九年级 · 解析几何
(本小题8.0分)

如图, $A B$ 是 $\odot O$ 的直径, 弦 $C D \perp A B$ 于点 $E, G$ 是 $\overparen{A C}$ 上任意一点, 连结 $A D, A G, G D$. 求证: $\angle A D C=\angle A G D$.

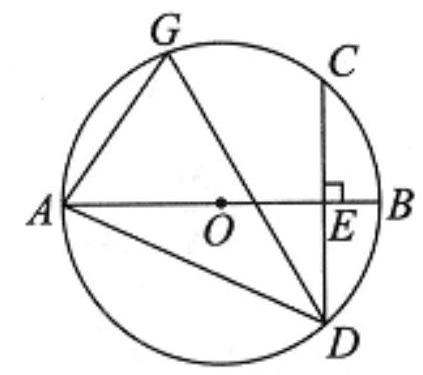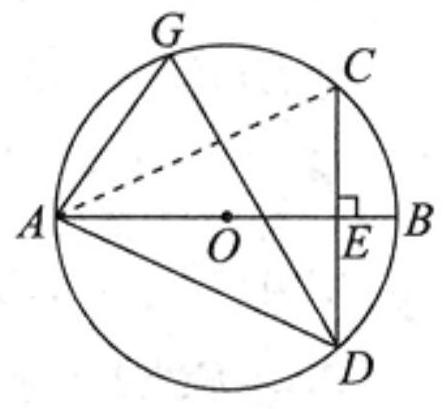
答案: 证明: 连结 $A C$,

$\because A B \perp C D, A B$ 是 $\odot O$ 的直径,

$\therefore \overparen{A C}=\overparen{A D}$,

$\therefore \angle A C D=\angle A D C$.

$\because \angle A G D=\angle A C D$,

$\therefore \angle A D C=\angle A G D$.